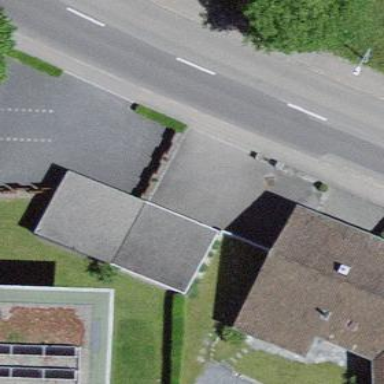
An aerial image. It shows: Path surrounded by garages.